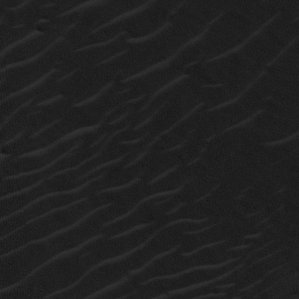
Label: non_frost